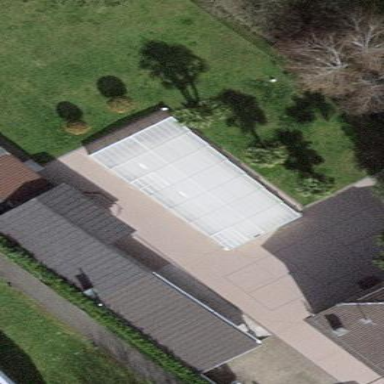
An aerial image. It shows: View of roof of building.